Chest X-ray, AP view. Patient: 56 years old, sex M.
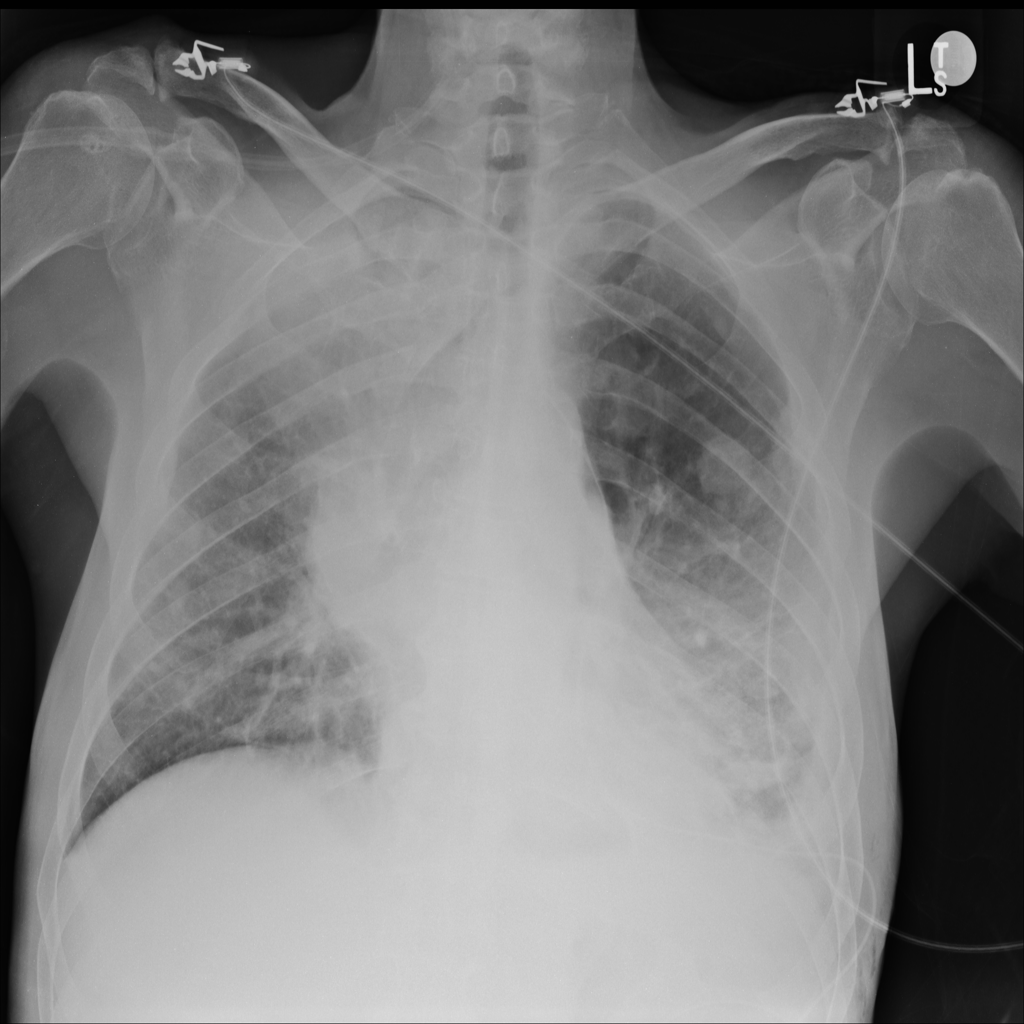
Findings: Atelectasis